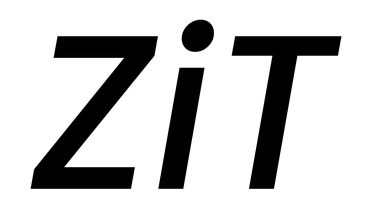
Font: Poppins-MediumItalic